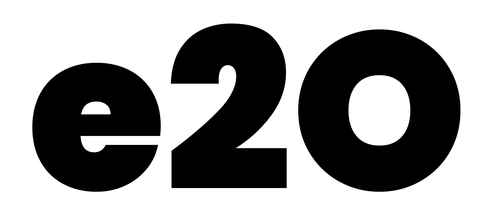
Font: Poppins-Black